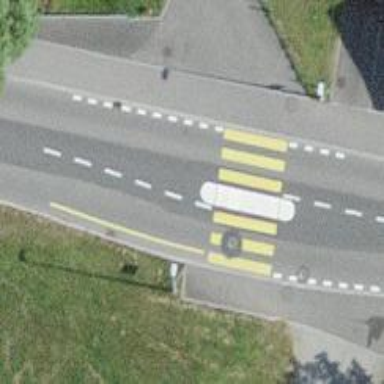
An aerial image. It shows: Uncontrolled zebra crossing with island. The crossing is marked with zebra stripes.